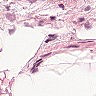
Metastatic tissue present: no